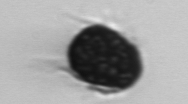
Label: Mesodinium